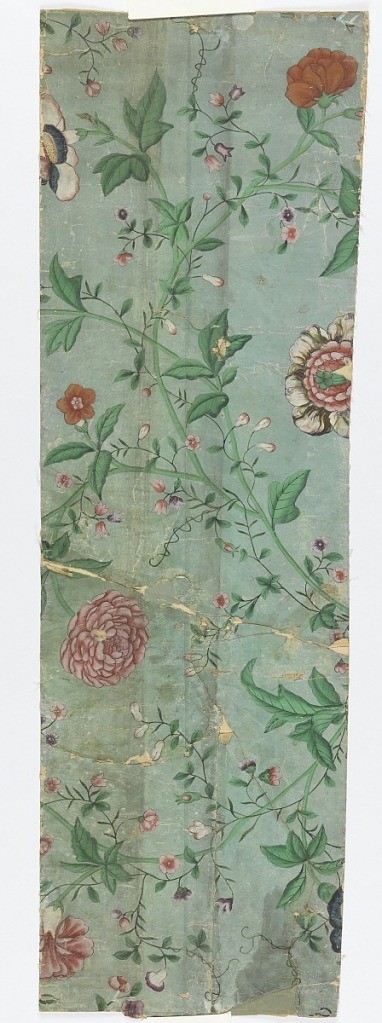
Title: Sidewall
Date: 1800–1825
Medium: Hand painted on handmade paper
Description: Horizontal rectangle. Irregular serpentine intertwined vines, with morning-glory, lotus and other flowers, painted in colors on green ground.